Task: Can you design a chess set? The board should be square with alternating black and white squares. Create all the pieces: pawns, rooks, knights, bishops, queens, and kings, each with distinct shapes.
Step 4504:
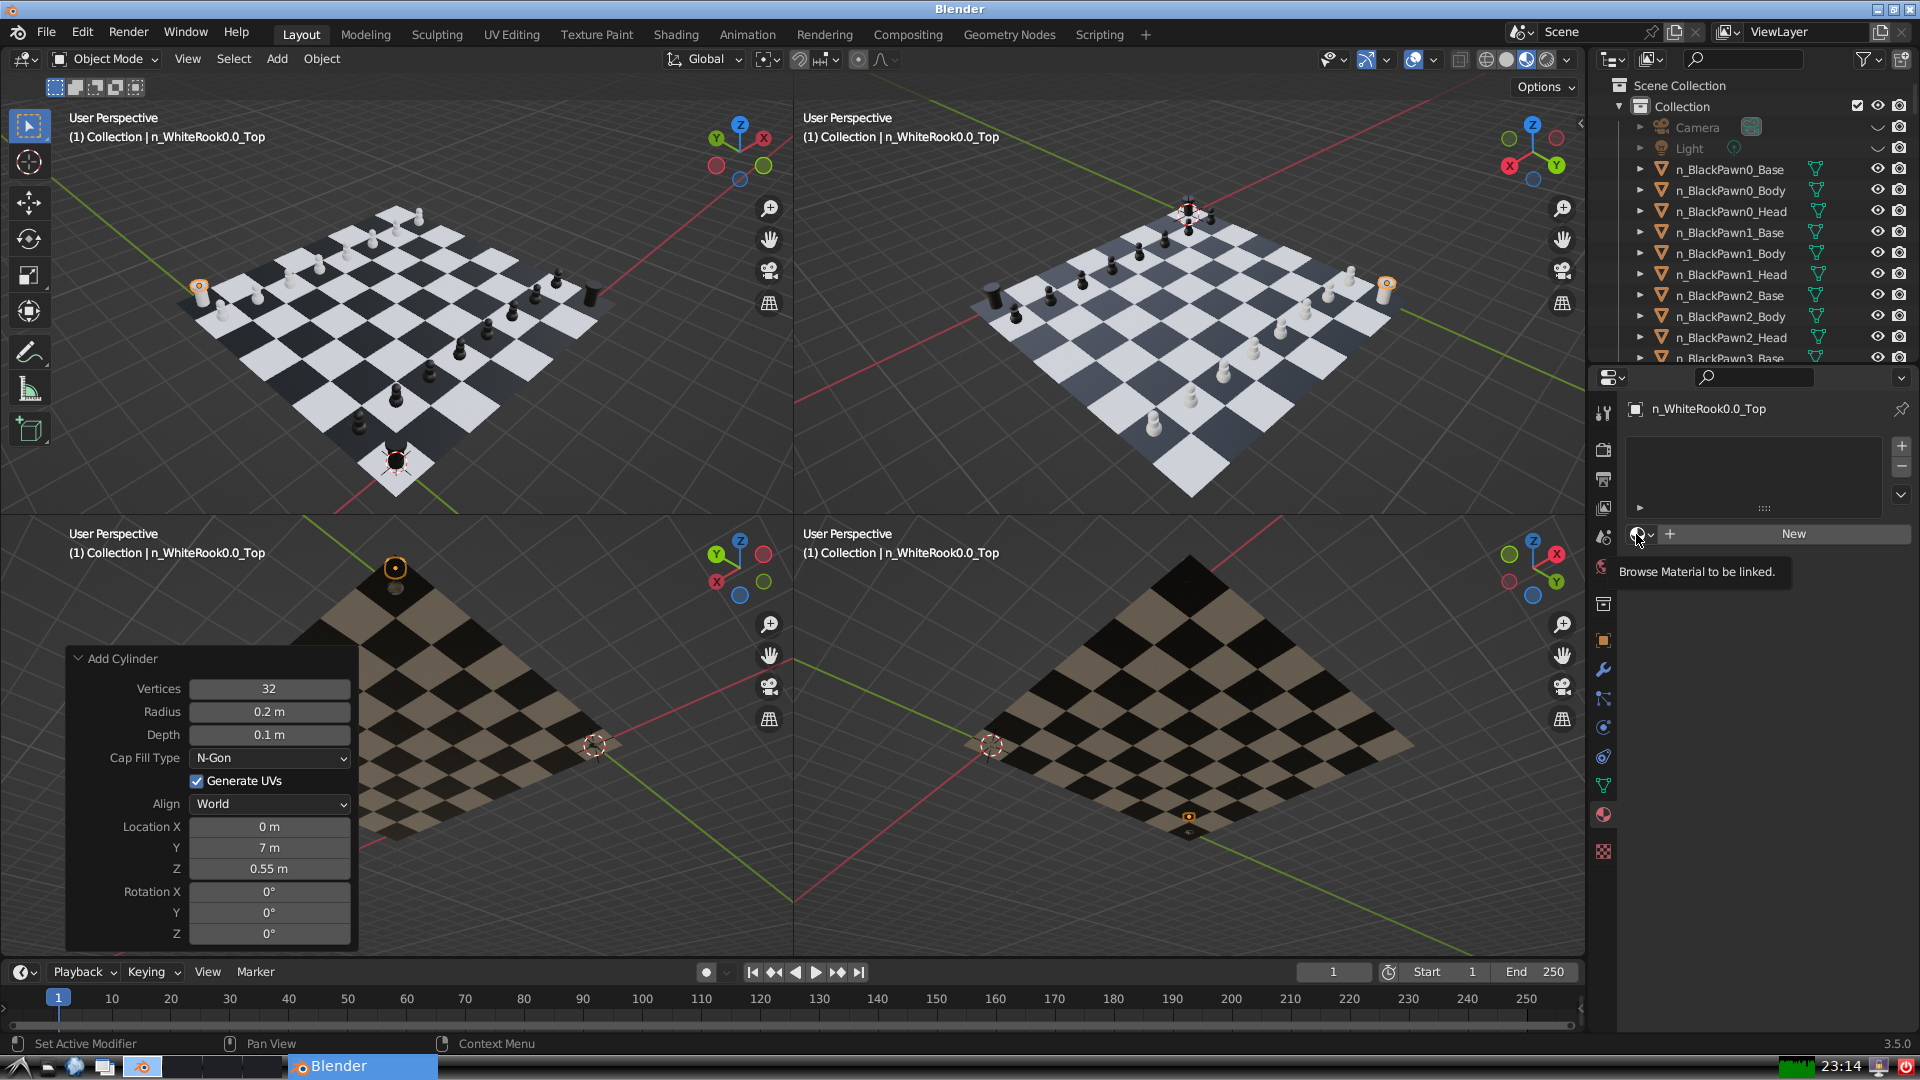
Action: click: no